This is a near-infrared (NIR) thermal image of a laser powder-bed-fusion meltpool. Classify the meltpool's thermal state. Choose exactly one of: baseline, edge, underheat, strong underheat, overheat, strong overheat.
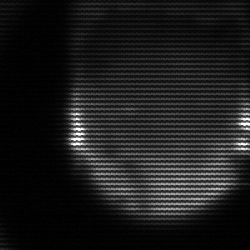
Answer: edge